Question: I have a database in postgreSQL. I want to read some data from there, but I get an error ('column anganridref does not exist') when I execute my command.
Here is my NpgsqlCommand:
'''
cmd.CommandText = "select * from angebot,angebotstatus,anrede where anrid=anganridref and anstaid=anganstaidref";
'''
and my 3 tables

the names of my columns are rights. So I don't understand why that error comes. Someone can explain me why it does crash? Its not the problem of large and lowercase.
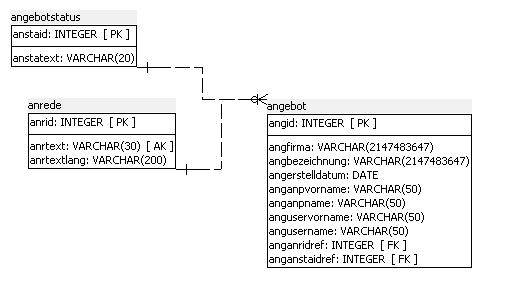
Answer: You are not prefixing your column names in the where clause:
'''
select *
from angebot,
angebotstatus,
anrede
where anrid = anganridref <-- missing tablenames for the columns
and anstaid = anganstaidre
'''
It's also recommended to use an explicit 'JOIN' instead of the old SQL 89 implicit join syntax:
'''
select *
from angebot
join angebotstatus on angebot.aaaa = angebotstatus.bbbb
join anrede on angebot.aaaa = anrede.bbbb
'''